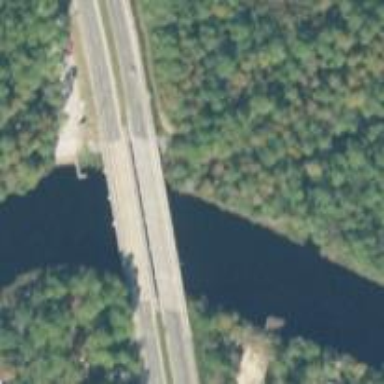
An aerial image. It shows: Primary highway with bridge.